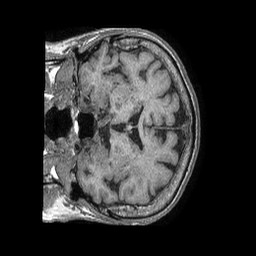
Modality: T1w
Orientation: coronal
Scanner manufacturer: philips
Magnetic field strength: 1.5 T
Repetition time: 0.00758 s
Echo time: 0.003451 s